Aerial crown-view tile of a tropical tree (Barro Colorado Island, Panama), acquired 20241216:
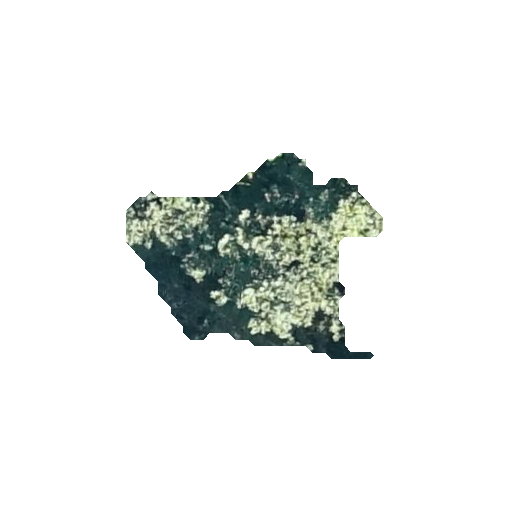
Species: Apeiba tibourbou
GBIF accepted scientific name: Apeiba tibourbou
Crown area: 46.939 m²